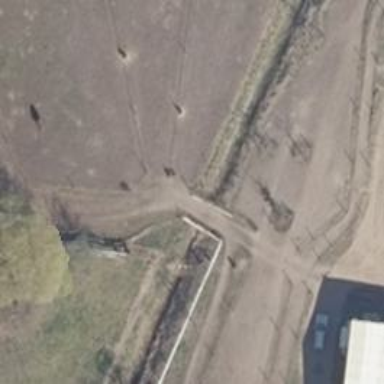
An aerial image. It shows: Bridleway bridge.